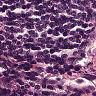
Metastatic tissue present: no